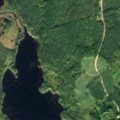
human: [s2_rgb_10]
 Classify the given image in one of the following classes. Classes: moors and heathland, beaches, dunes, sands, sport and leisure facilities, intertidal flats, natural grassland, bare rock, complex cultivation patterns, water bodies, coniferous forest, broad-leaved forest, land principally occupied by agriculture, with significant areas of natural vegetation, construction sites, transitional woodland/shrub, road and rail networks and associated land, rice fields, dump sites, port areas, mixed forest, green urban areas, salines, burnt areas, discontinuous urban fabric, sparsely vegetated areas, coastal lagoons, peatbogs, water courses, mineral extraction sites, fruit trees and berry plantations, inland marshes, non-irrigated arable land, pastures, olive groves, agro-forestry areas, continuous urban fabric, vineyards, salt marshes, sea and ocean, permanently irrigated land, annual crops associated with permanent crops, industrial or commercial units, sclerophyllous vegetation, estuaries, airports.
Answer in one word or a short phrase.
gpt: coniferous forest, mixed forest, transitional woodland/shrub, water bodies